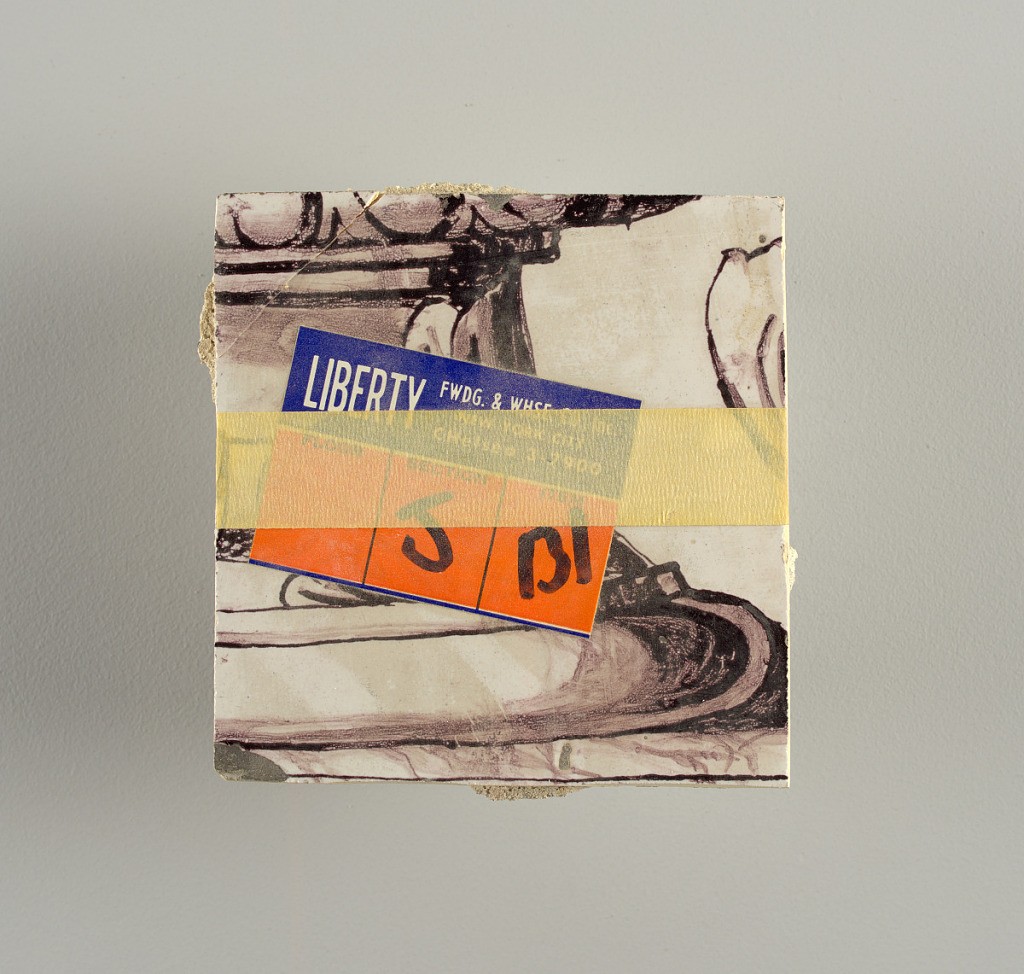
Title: Wall facing
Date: ca. 1725
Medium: tin-glazed earthenware, underglaze
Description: Two vertical rectangles, twenty-three tiles high.  A) Nine tiles wide at top; seven tiles wide at bottom.  B) Ten and one-half tiles wide.

Arabesque design of foliage.  A) with centered figure of Justice under a canopy.  B) with centered urn.